Interaction volume radius: 10 \u00c5
Interaction volume height: 25 \u00c5
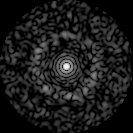
Disorder parameter: 0.8344